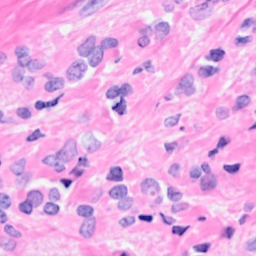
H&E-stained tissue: Breast